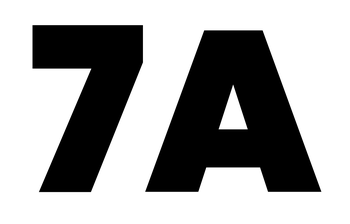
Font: Poppins-Black